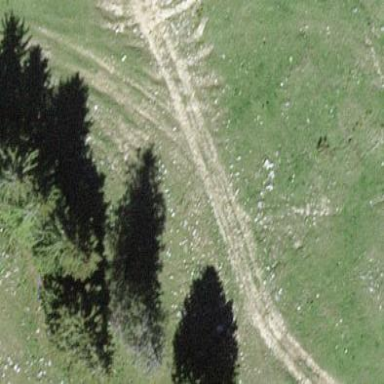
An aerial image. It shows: Forest with evergreen needle-leaved trees.